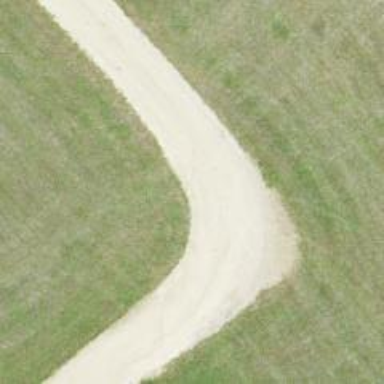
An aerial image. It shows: Unpaved residential road.